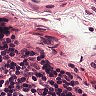
Metastatic tissue present: no